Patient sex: M
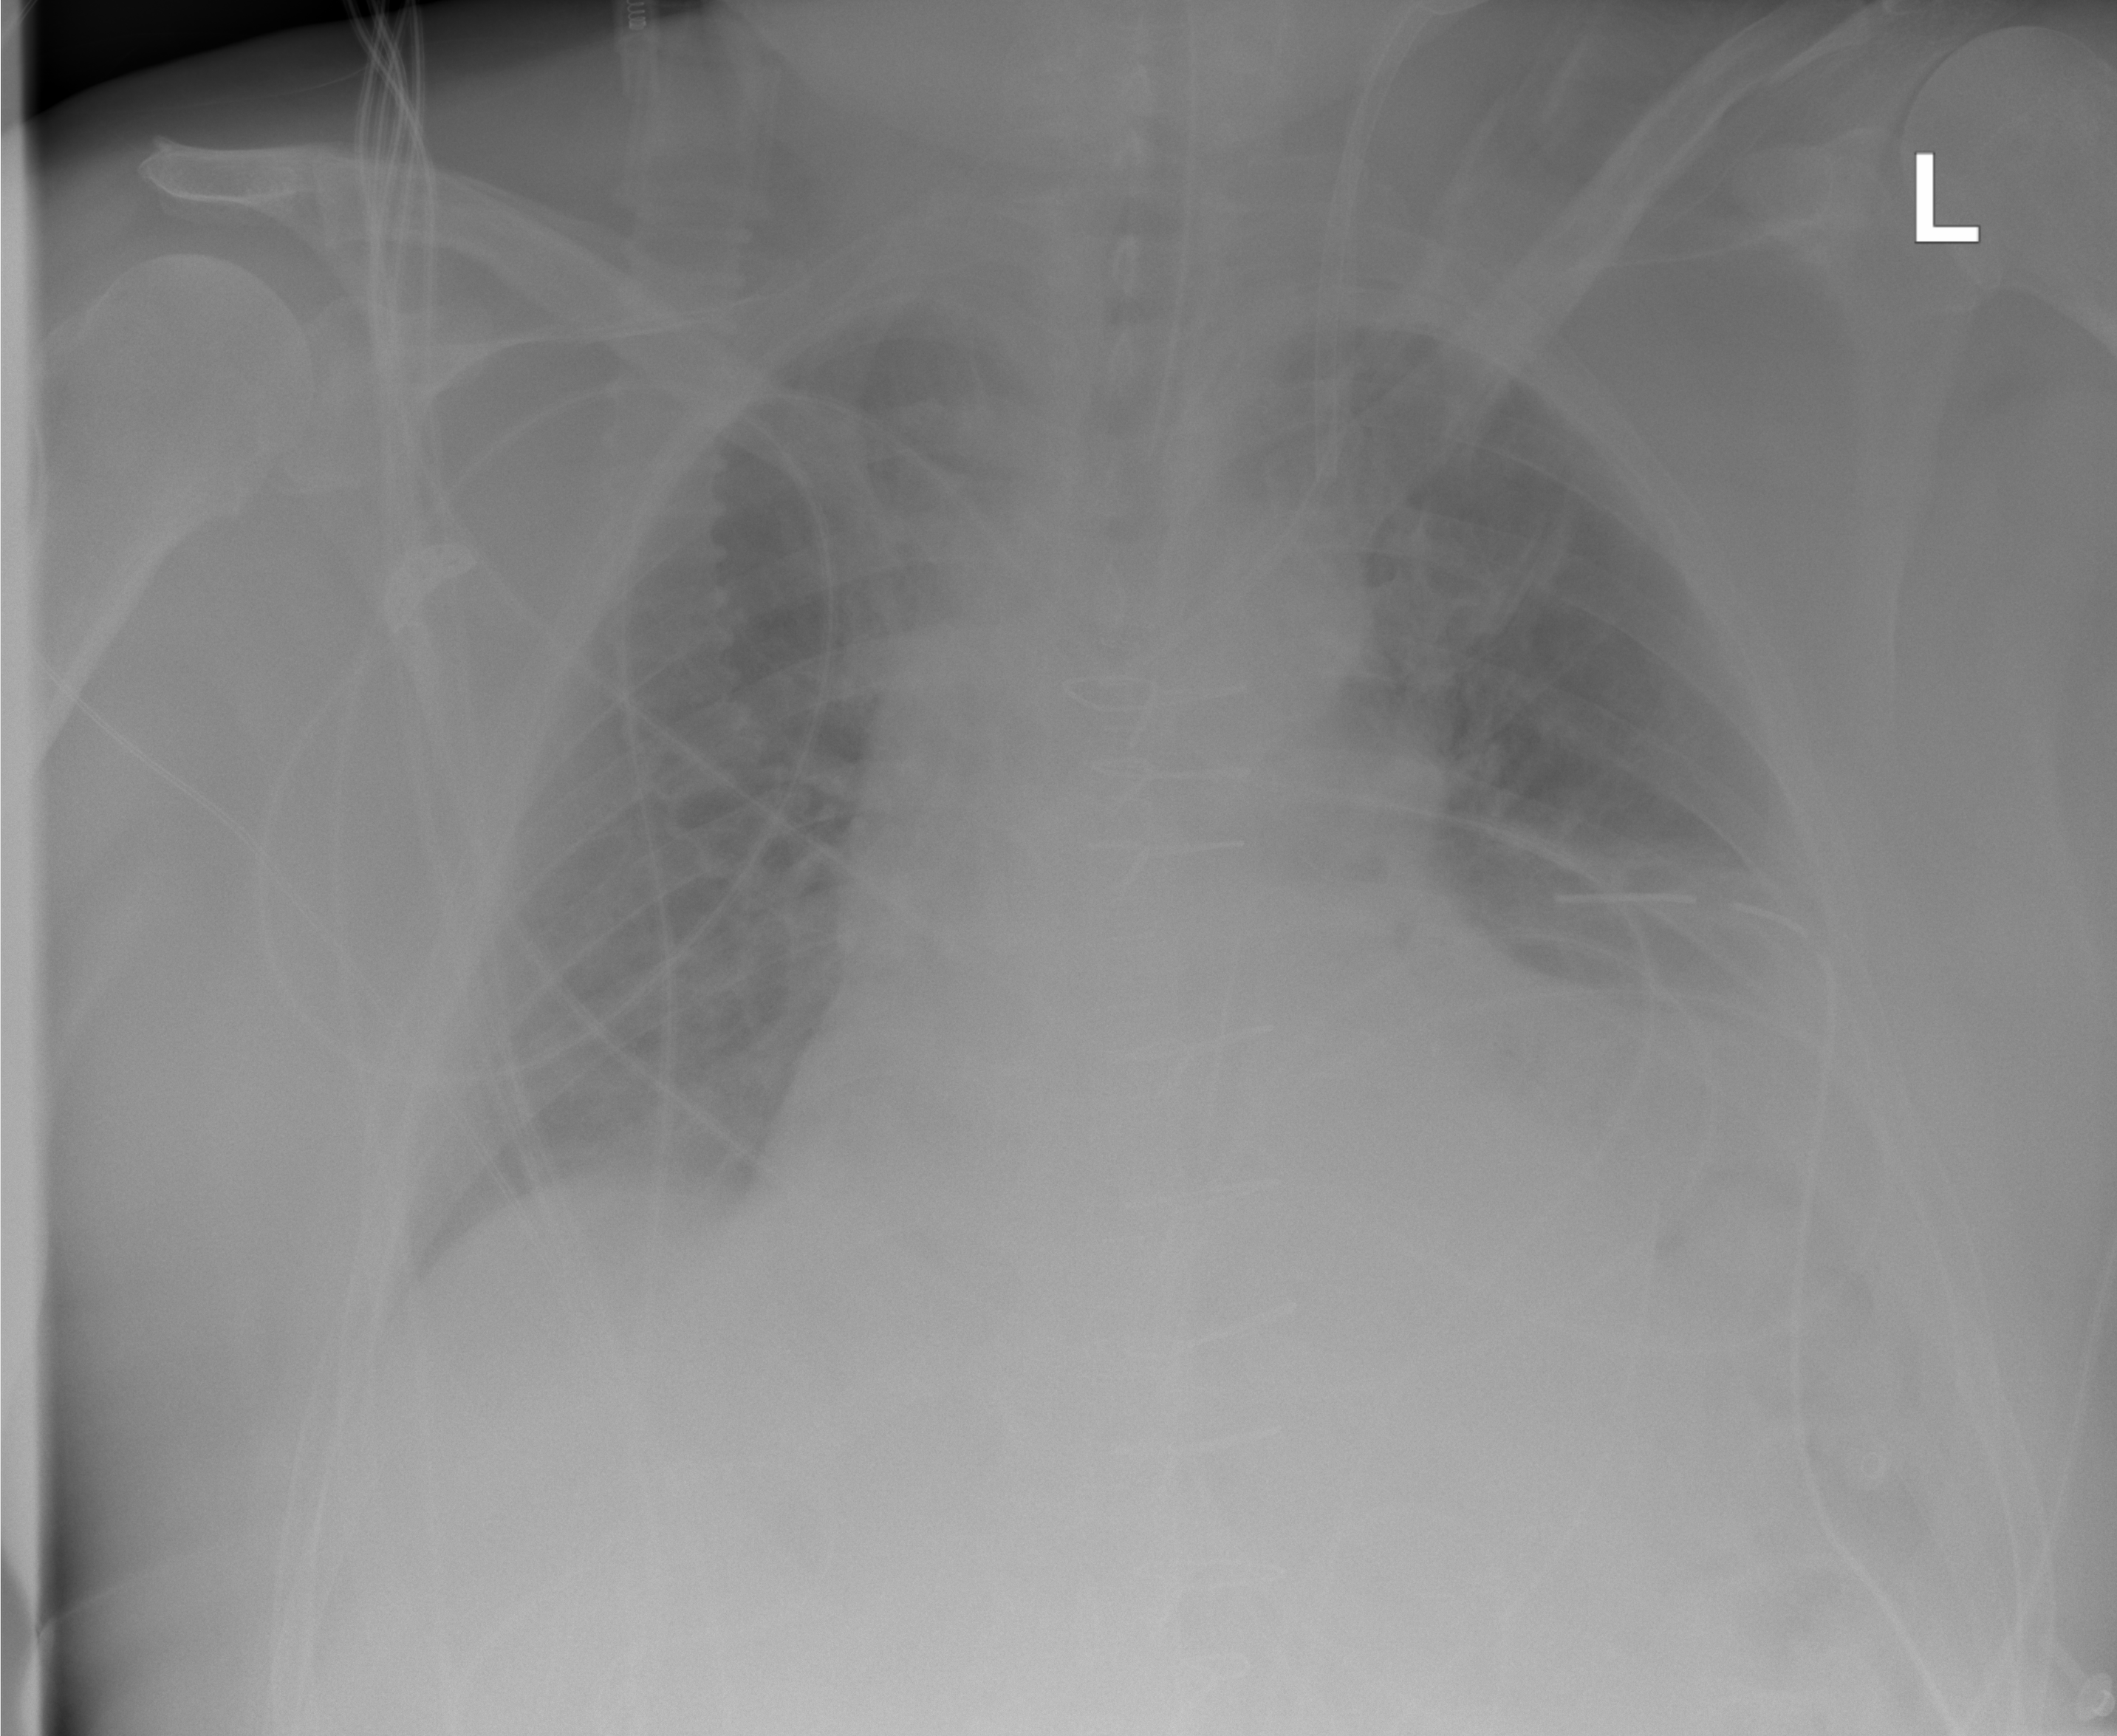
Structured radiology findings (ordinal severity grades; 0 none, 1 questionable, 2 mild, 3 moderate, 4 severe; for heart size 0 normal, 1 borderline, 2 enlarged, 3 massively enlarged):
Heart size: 2
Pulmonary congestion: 2
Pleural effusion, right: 0
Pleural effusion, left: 2
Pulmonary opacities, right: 0
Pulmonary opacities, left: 0
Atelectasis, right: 0
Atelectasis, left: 0